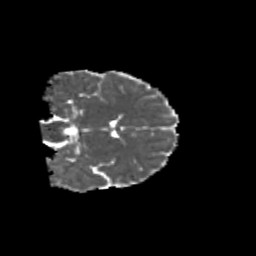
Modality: MD
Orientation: coronal
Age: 11
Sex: male
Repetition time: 9.512 s
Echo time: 0.089 s